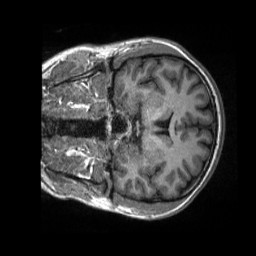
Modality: T1w
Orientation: coronal
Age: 28
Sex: male
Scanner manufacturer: siemens
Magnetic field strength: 3 T
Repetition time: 2.3 s
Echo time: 0.00288 s